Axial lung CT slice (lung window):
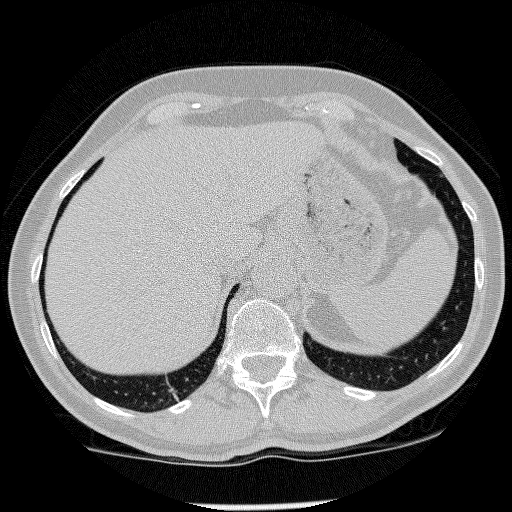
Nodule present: no